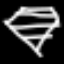
Label: diamond